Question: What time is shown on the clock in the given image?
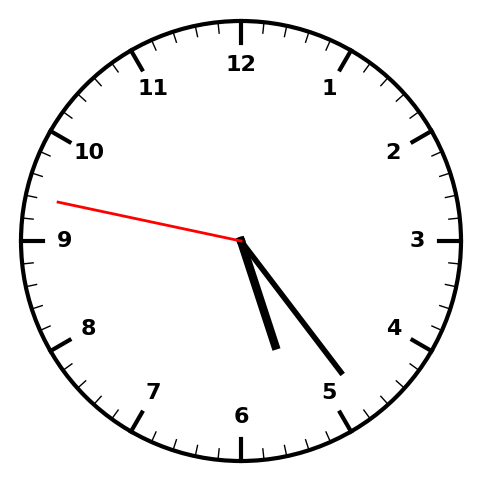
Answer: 05:23:47